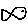
Label: fish